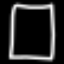
Label: square